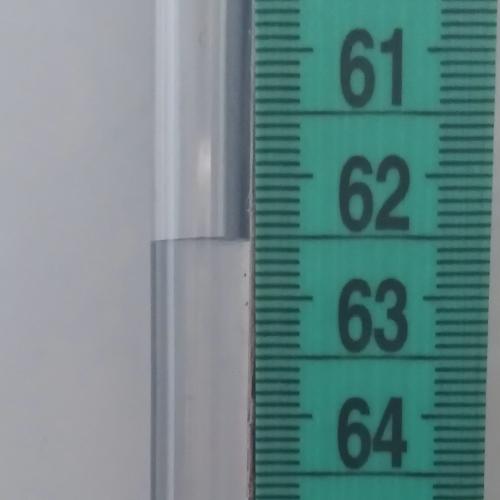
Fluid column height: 62.5 cm